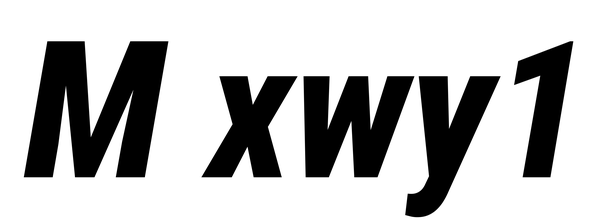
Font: Roboto-Italic_Condensed_ExtraBold_Italic